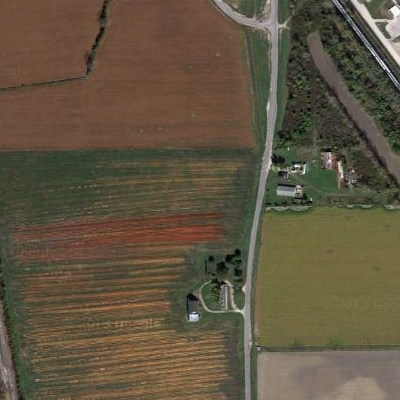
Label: bField